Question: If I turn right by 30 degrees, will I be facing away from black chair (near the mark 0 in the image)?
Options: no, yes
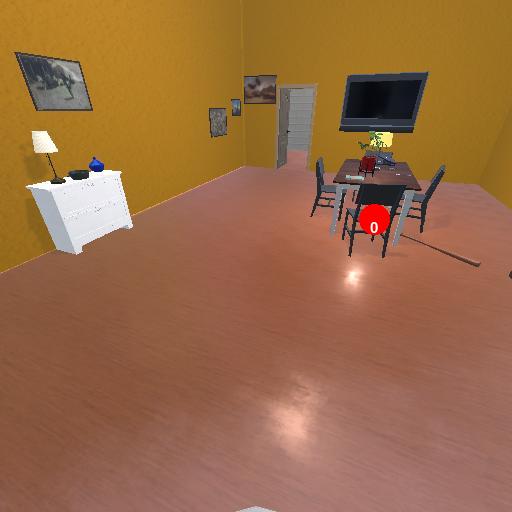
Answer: no